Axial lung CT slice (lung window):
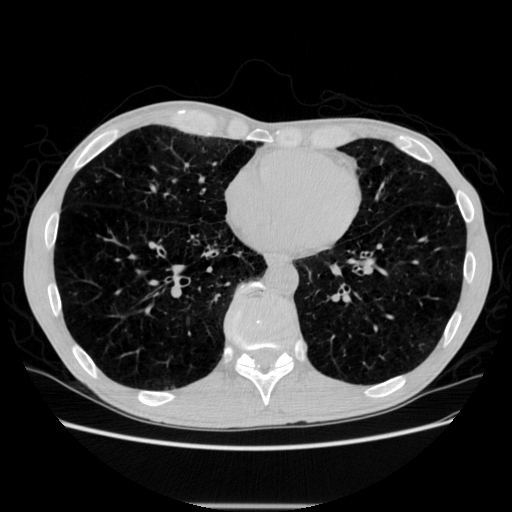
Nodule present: no